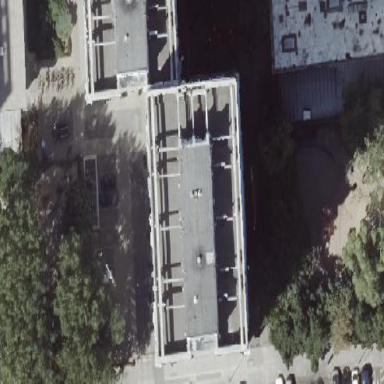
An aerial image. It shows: Building with flat roof.